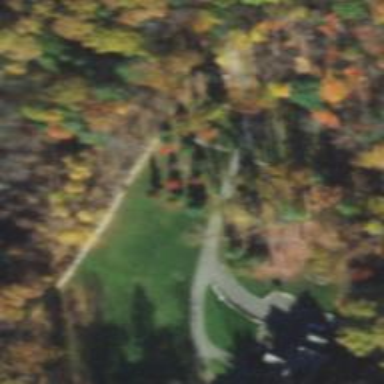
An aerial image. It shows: Driveway.